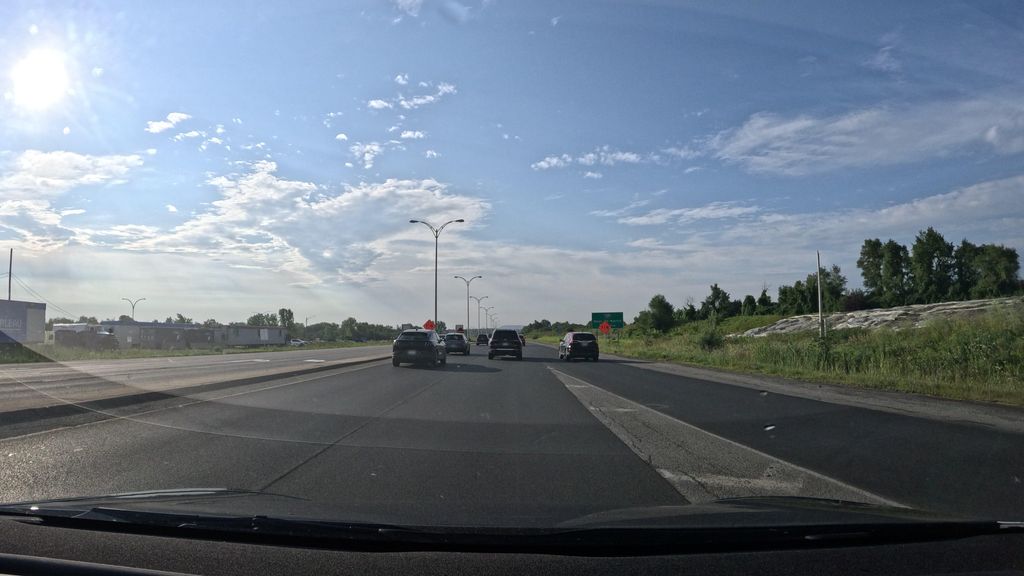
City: montreal